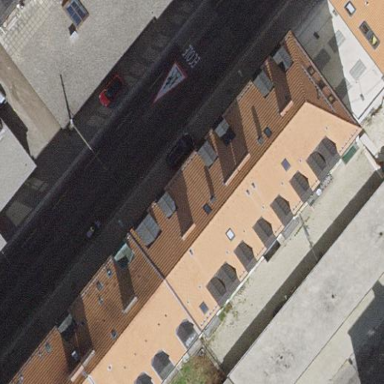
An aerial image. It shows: Group of garages.